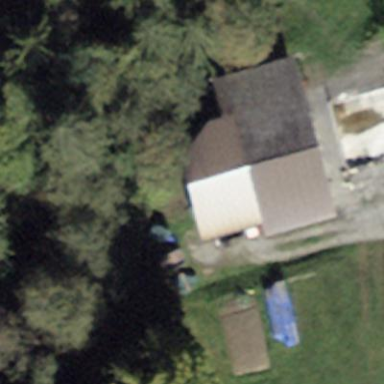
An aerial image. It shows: Rural barn.